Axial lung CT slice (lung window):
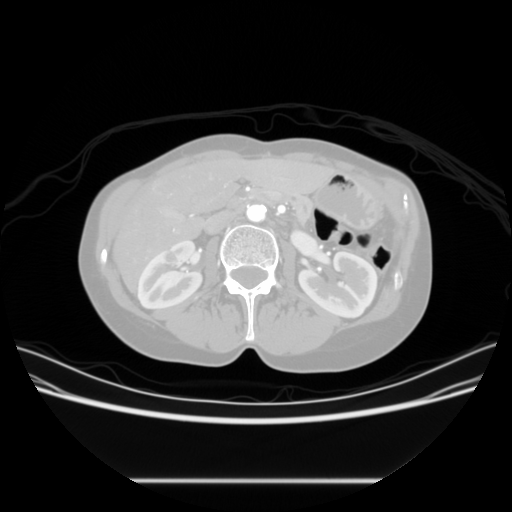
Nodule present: no